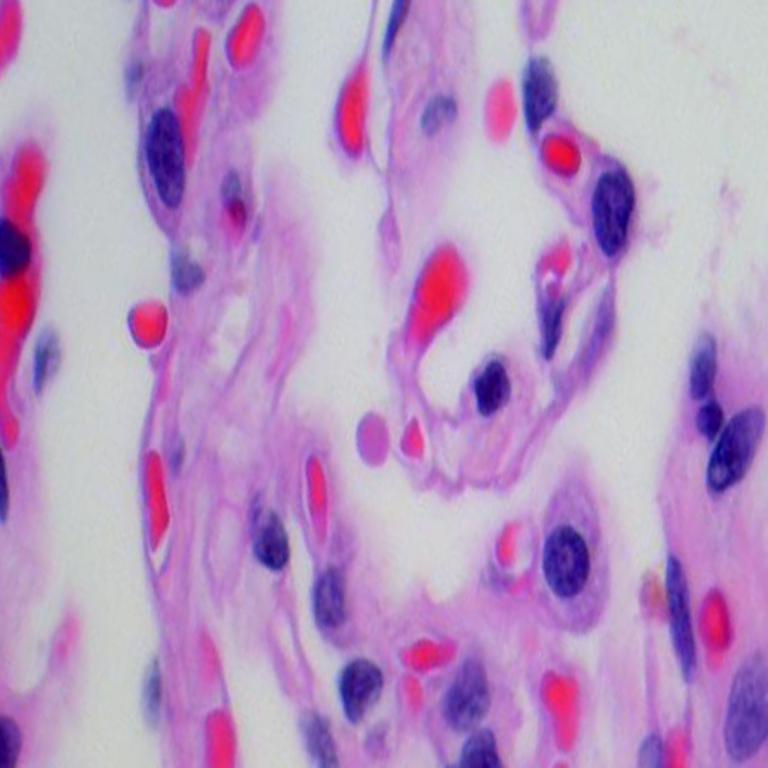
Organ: lung
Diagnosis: benign